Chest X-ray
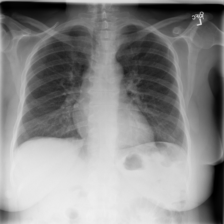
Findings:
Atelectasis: negative
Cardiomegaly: negative
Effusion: negative
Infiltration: positive
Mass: negative
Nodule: negative
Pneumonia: negative
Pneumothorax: negative
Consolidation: negative
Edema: negative
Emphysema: negative
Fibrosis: negative
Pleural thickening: negative
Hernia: negative